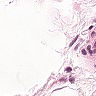
Metastatic tissue present: no